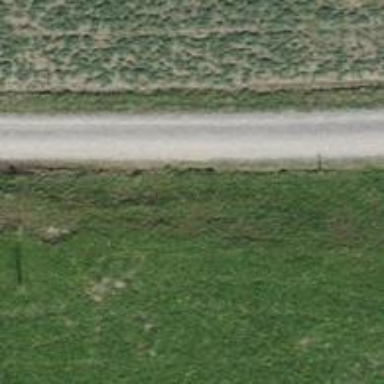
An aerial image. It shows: Track with fine gravel surface graded as grade 2.